Interaction volume radius: 10 \u00c5
Interaction volume height: 20 \u00c5
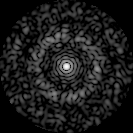
Disorder parameter: 0.818